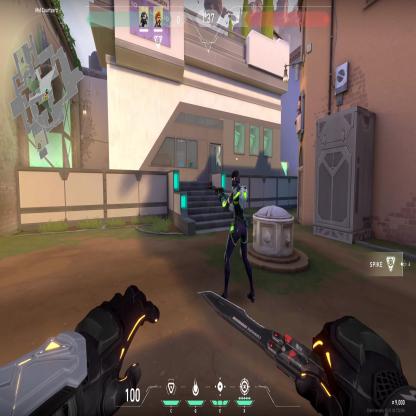
Label: teammate